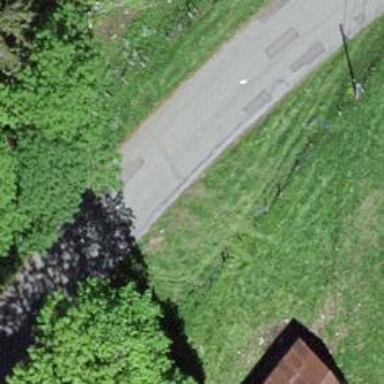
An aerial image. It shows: Secondary road with paved surface.